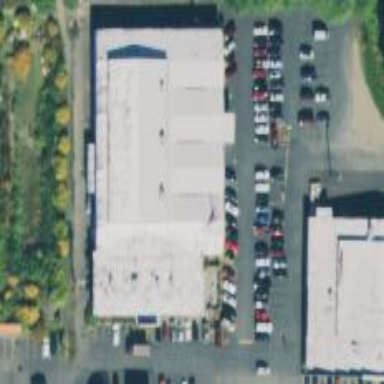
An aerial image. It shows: Retail building with bowling alley.